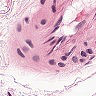
Metastatic tissue present: no